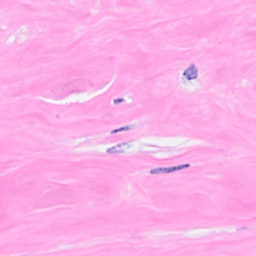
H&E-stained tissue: Breast